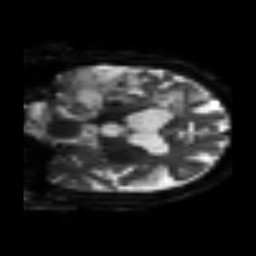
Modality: sbref
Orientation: coronal
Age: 67
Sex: male
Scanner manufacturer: siemens
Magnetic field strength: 3 T
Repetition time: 3.2 s
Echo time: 0.081 s